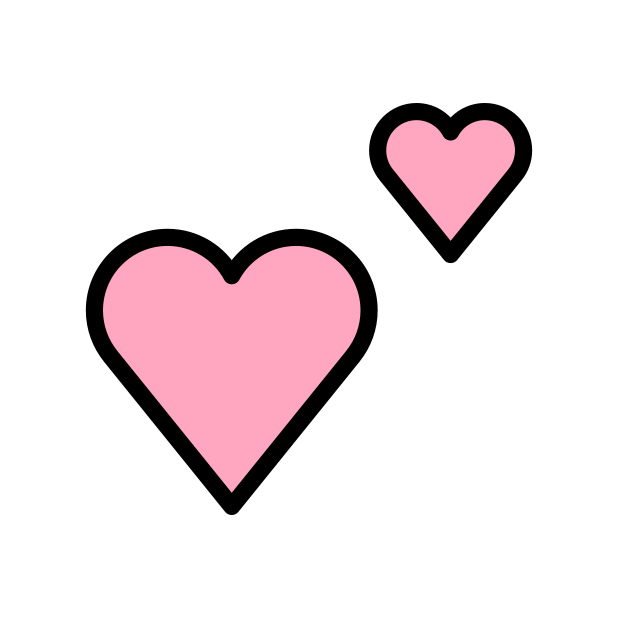
two hearts